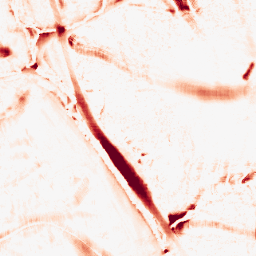
Category: morphological
Decomposition family: morphological_ellipse
Decomposition parameters: operation: opening
width: 30
height: 30
Upsampling method: sinc_blackman
Upsampling parameters: scale: 8
kernel_size: 16
Upsampling scale: 8